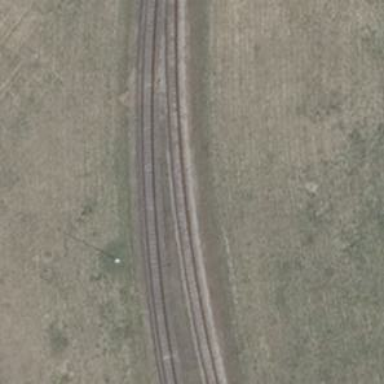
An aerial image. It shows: Rail spur service.